Interaction volume radius: 10 \u00c5
Interaction volume height: 25 \u00c5
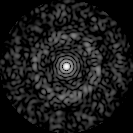
Disorder parameter: 0.8271